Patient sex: F
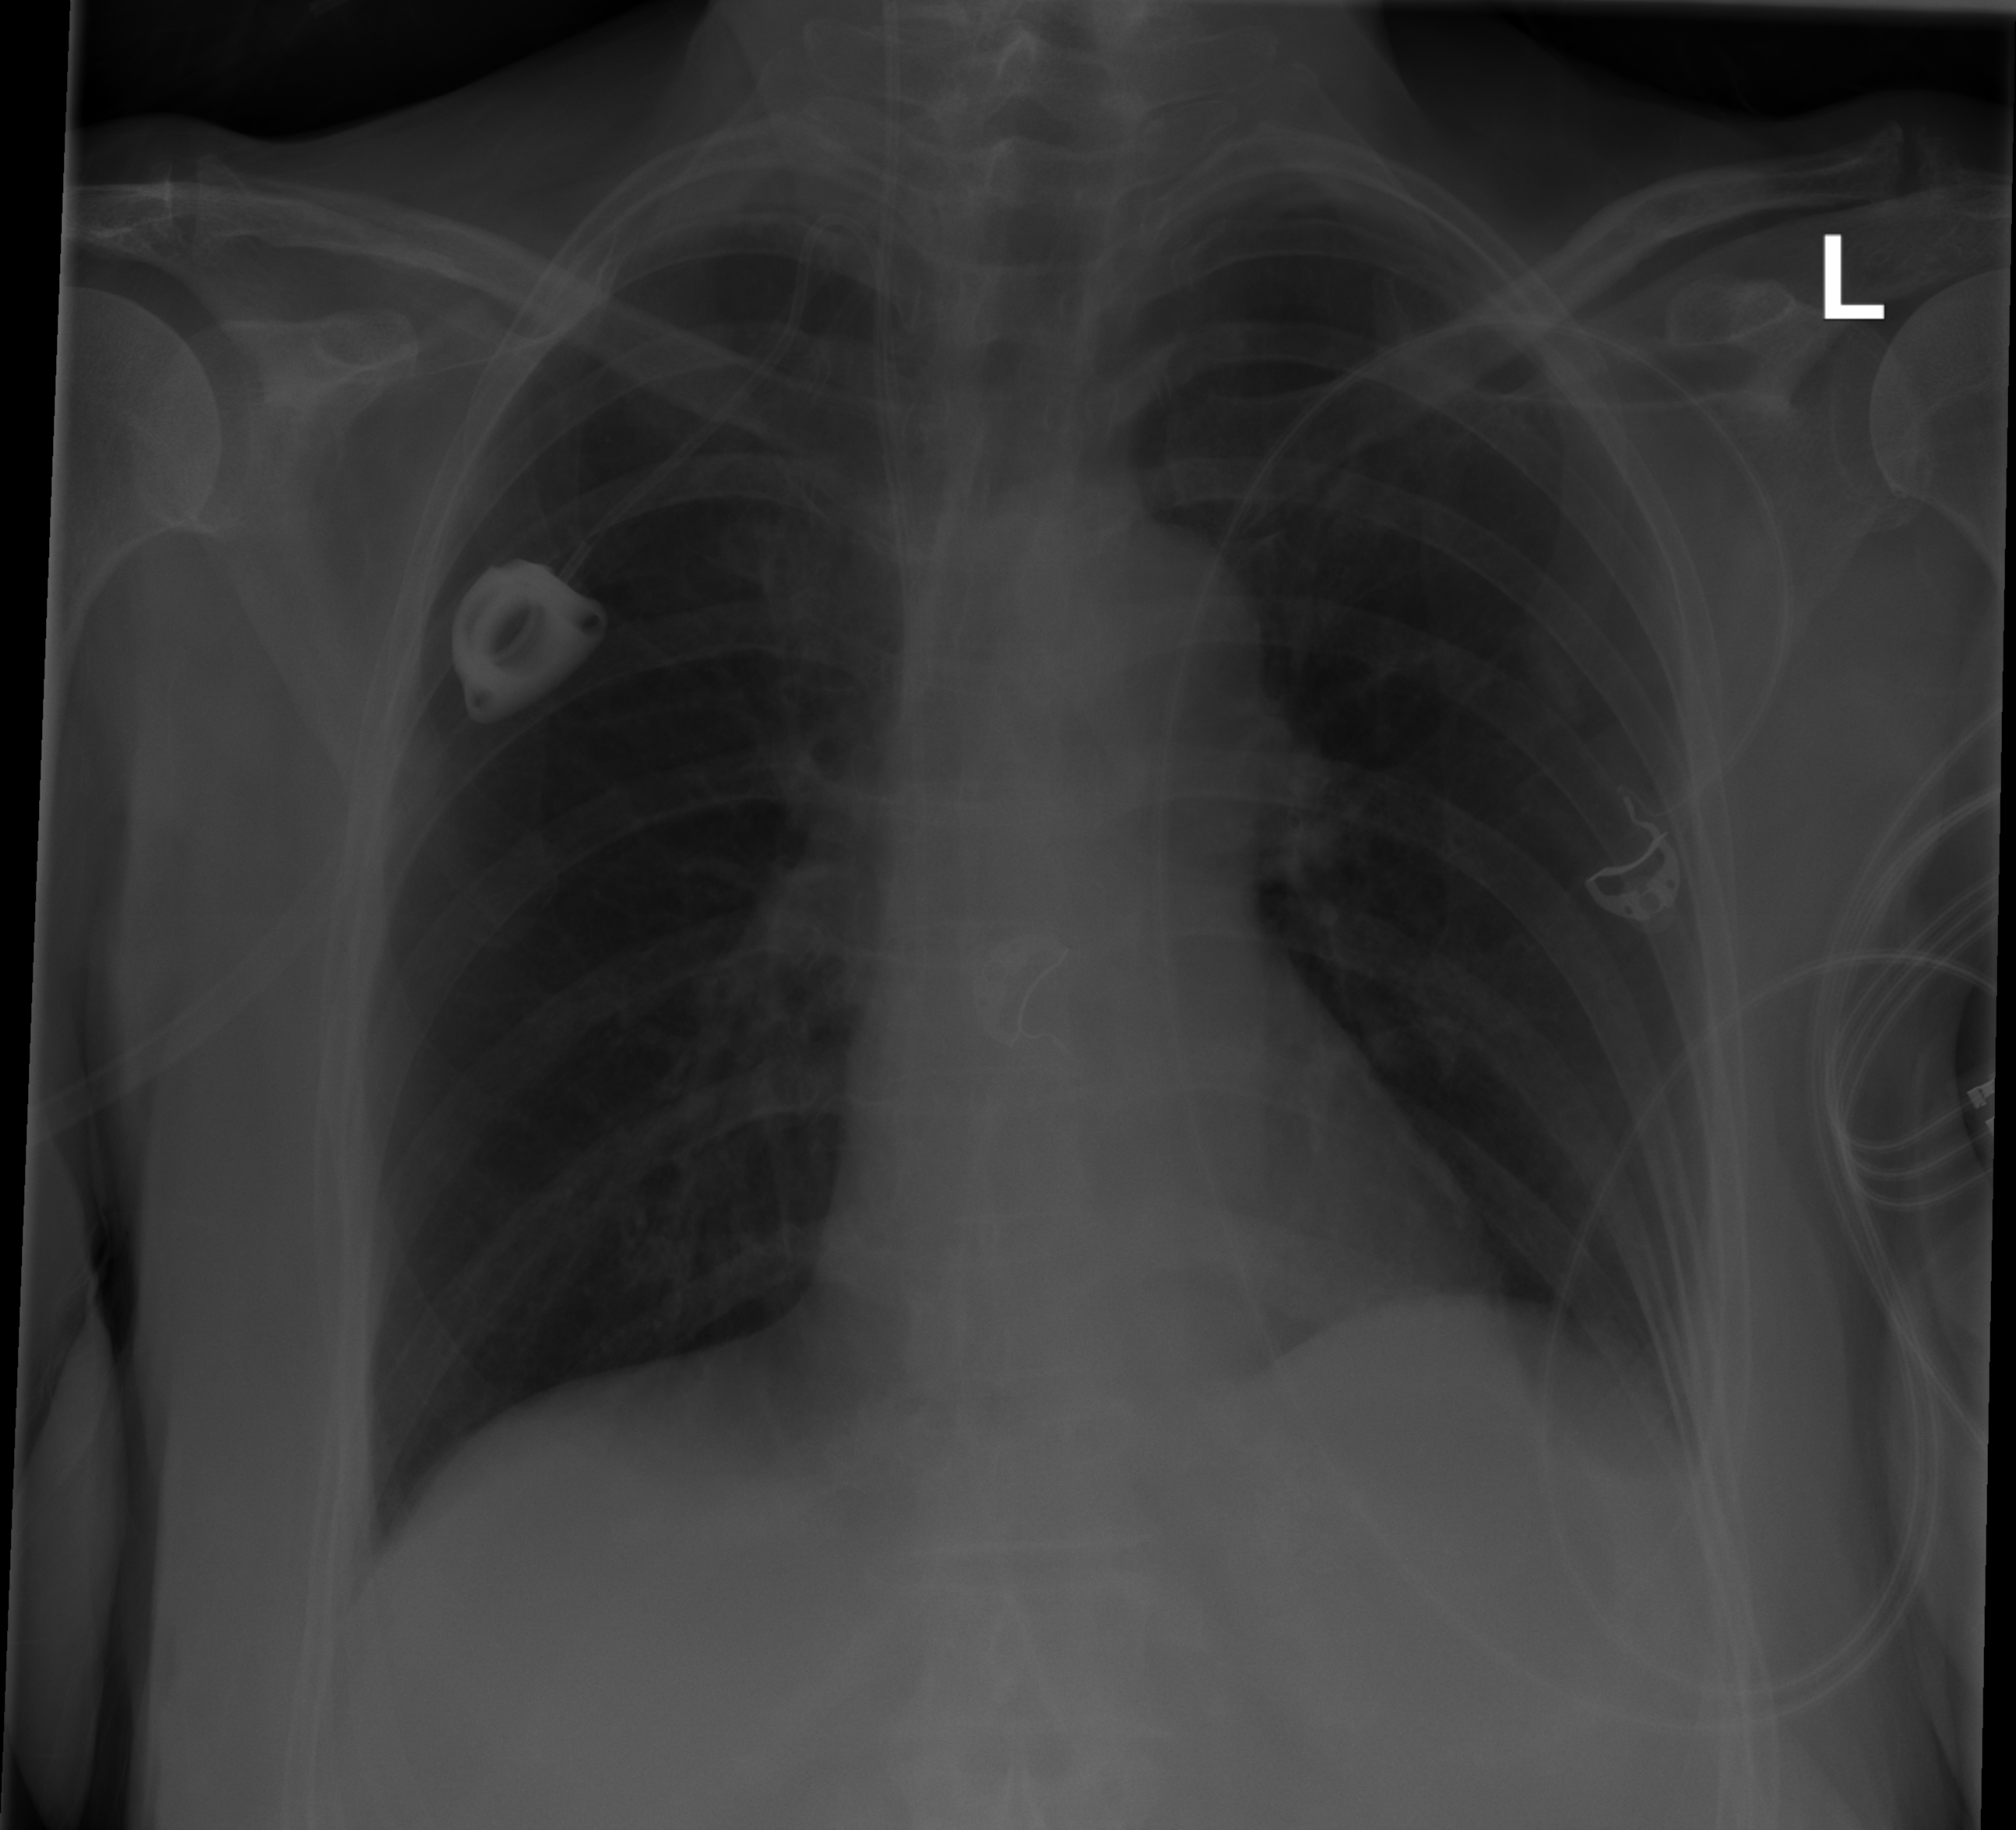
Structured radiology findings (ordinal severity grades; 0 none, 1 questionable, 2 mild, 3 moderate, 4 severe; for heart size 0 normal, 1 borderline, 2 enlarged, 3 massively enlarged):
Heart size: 0
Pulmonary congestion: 0
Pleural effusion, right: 0
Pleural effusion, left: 2
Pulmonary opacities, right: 0
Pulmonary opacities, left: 0
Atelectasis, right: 0
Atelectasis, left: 0